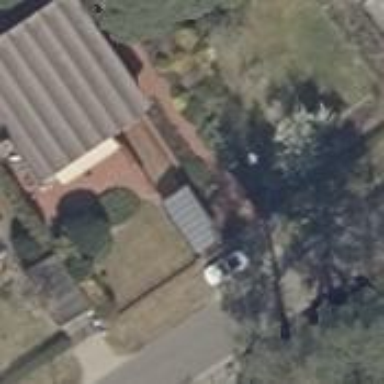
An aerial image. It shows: Flat-roofed house.